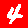
Digit: 4